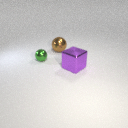
small green metal sphere behind large purple metal cube